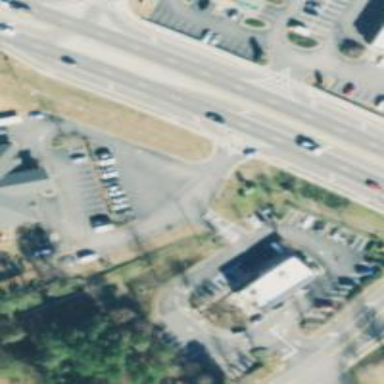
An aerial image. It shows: Marked crossing on the road.